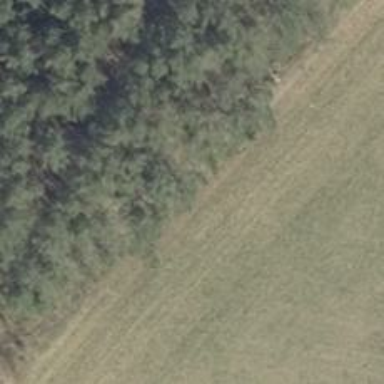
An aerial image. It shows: Hunting stand.